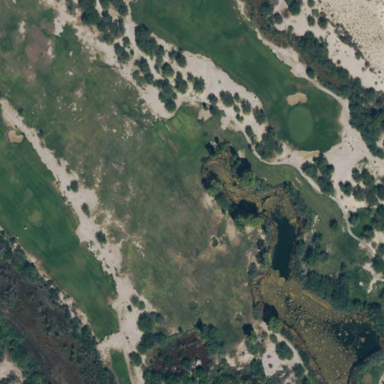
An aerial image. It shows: Area of rough grass used for golf.